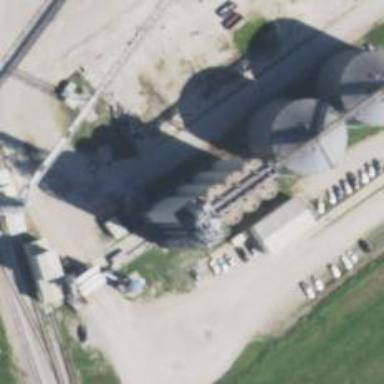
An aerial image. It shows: Silo.